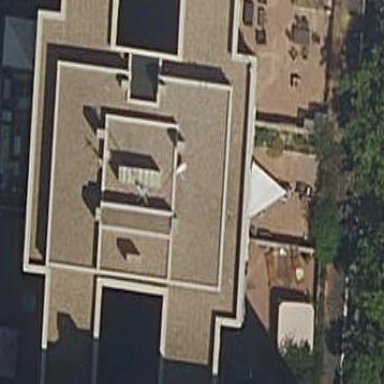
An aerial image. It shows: Part of building.